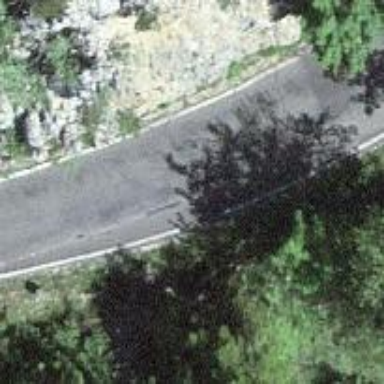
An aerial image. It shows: Passing place on the road.